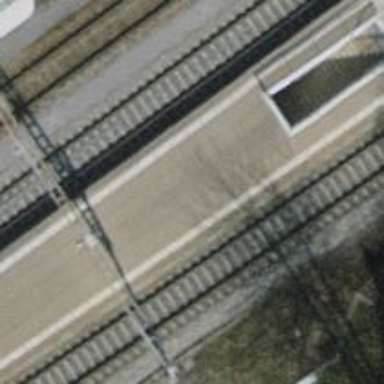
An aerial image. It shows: Footway with asphalt surface going through tunnel.